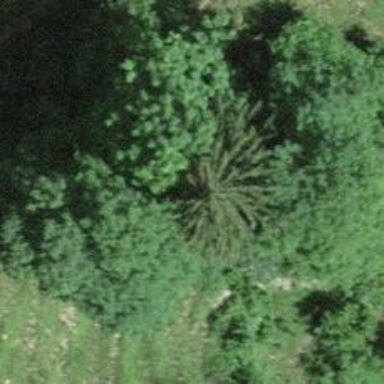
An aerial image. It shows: Forest area.